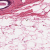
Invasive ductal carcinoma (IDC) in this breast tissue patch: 0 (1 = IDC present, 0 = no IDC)